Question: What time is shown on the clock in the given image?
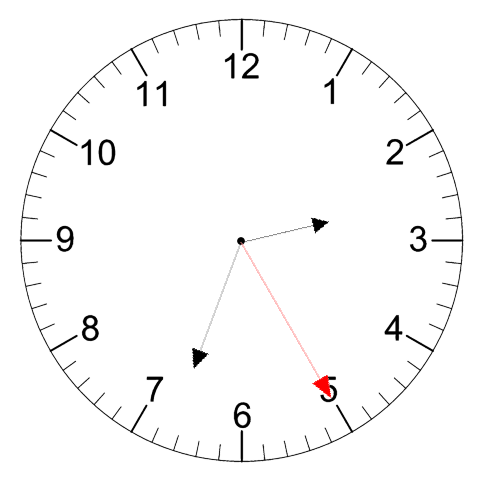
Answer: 02:33:25